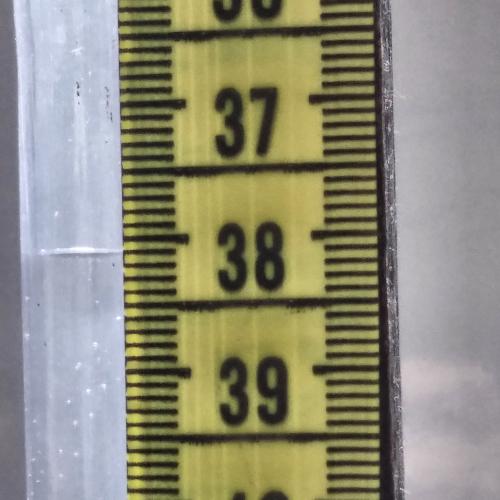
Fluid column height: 38.1 cm